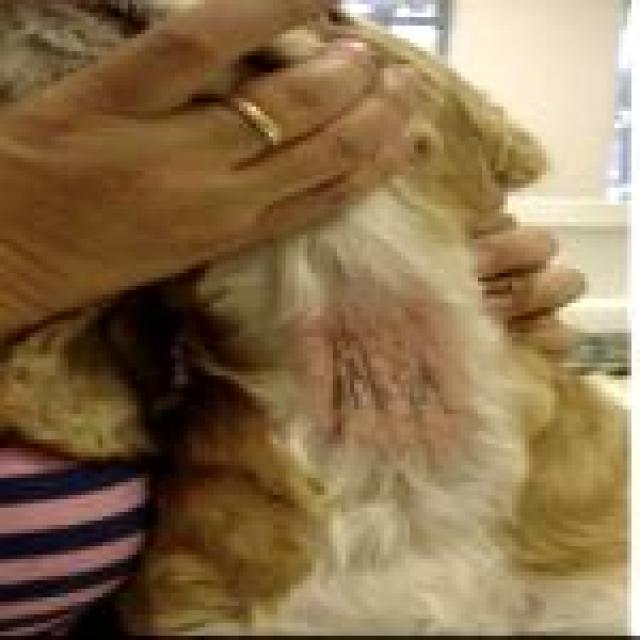
Canine fungal skin infection — characterized by alopecia, scaling, crusting, and circular lesions. Common agents include Malassezia and Candida species.